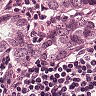
Metastatic tissue present: yes